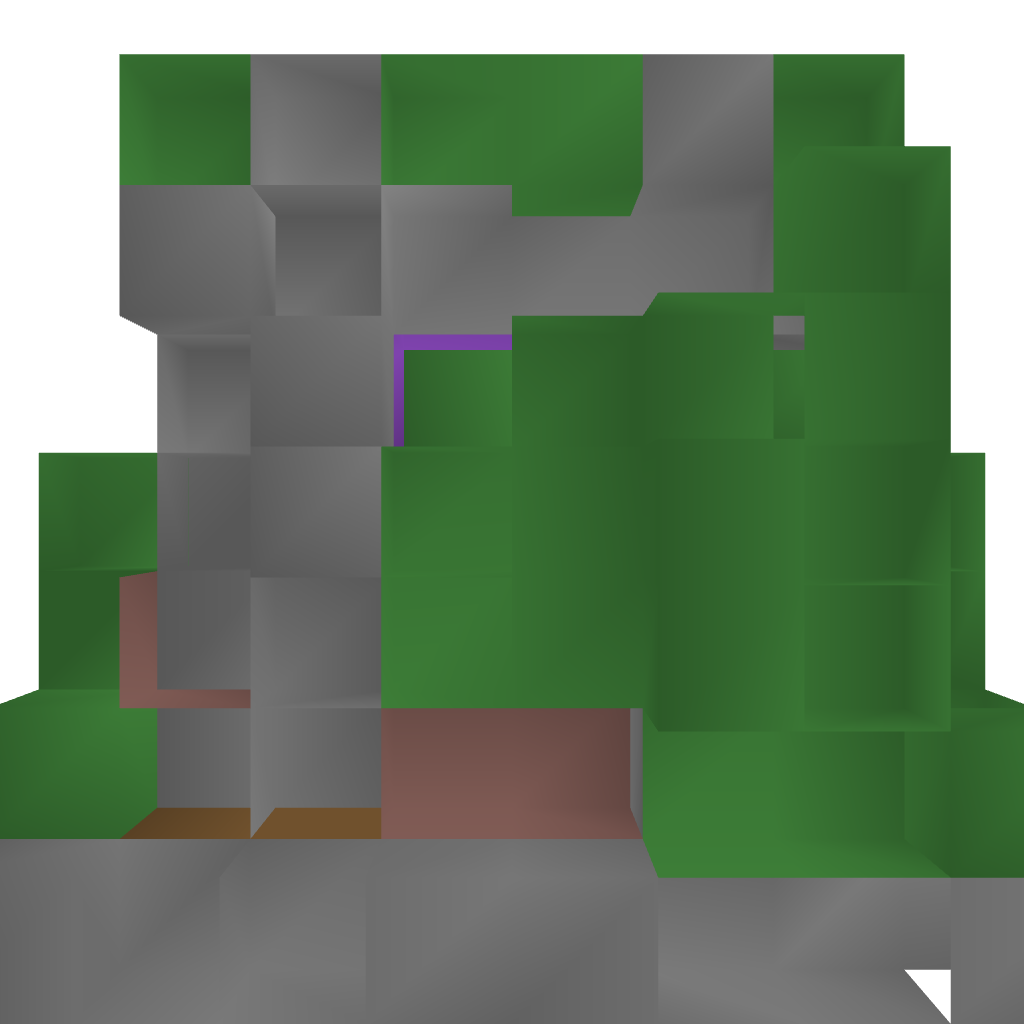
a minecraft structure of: Nether portal bad low quality